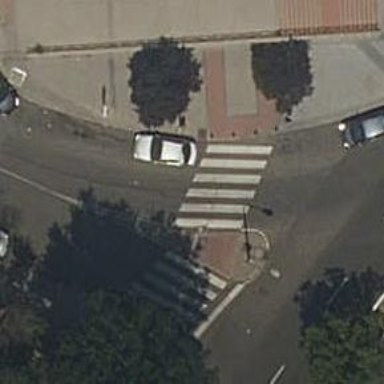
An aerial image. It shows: Uncontrolled crossing on the road.